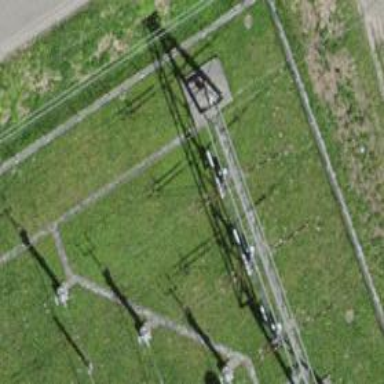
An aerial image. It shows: Three power lines with cables.